Field crop: maize
Growth stage: 1
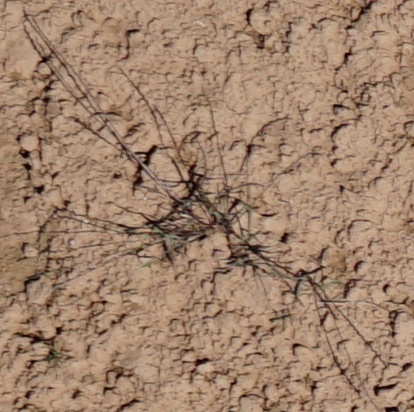
Species: lolium